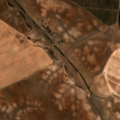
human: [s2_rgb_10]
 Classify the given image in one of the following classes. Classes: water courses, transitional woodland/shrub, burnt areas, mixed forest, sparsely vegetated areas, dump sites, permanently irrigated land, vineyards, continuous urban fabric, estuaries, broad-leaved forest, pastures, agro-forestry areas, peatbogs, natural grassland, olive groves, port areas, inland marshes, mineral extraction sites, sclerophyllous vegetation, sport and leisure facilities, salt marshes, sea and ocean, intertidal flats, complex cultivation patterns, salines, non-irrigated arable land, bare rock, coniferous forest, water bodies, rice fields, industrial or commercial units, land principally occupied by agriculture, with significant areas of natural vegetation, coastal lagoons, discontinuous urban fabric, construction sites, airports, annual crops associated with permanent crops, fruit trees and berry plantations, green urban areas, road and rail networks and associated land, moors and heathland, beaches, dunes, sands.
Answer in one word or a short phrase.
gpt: non-irrigated arable land, permanently irrigated land, olive groves